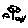
Label: flower